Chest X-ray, AP view. Patient: 44 years old, sex M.
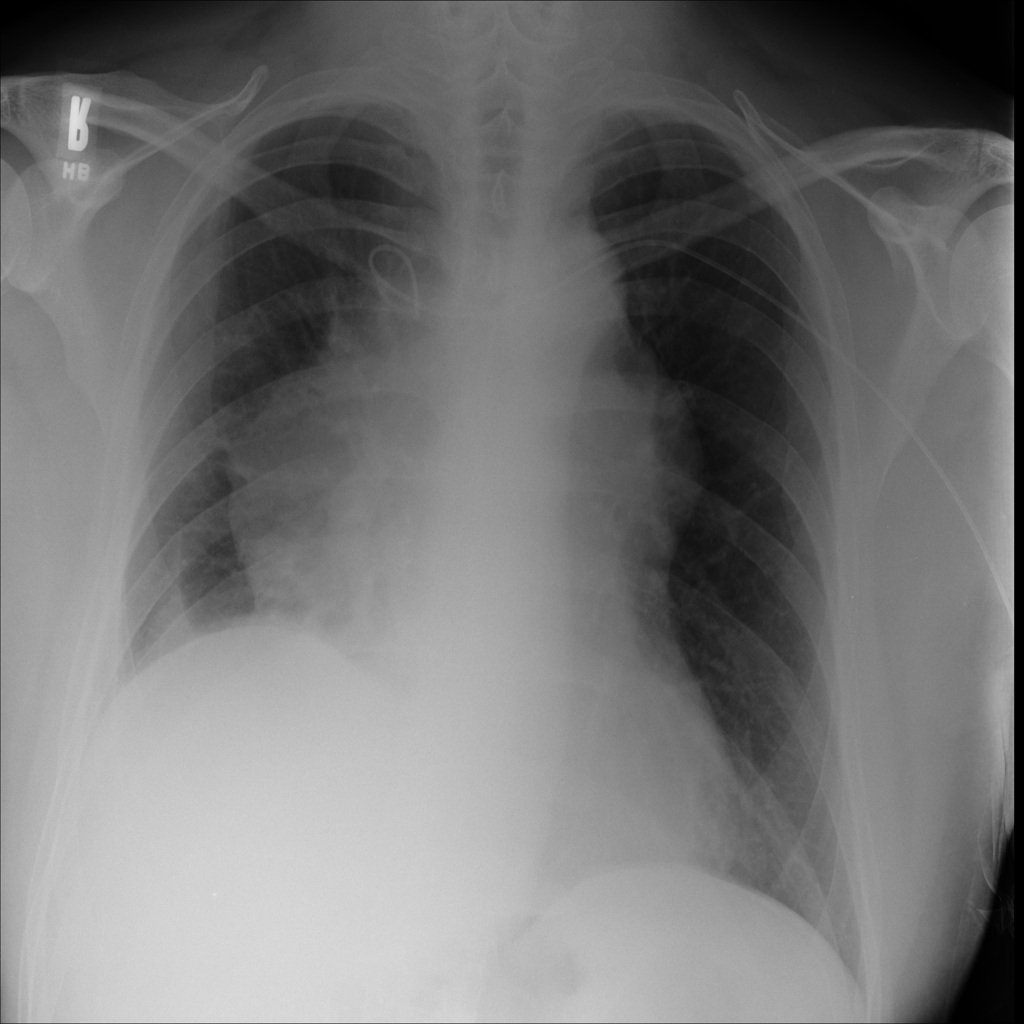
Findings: Mass